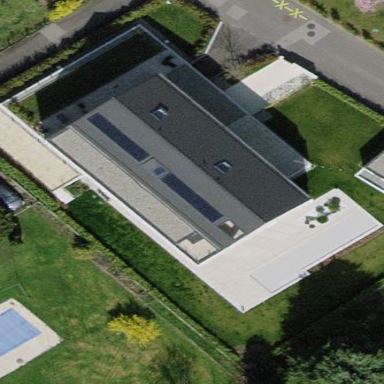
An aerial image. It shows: Solar photovoltaic panel generator placed on the roof.